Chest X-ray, PA view. Patient: 29 years old, sex M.
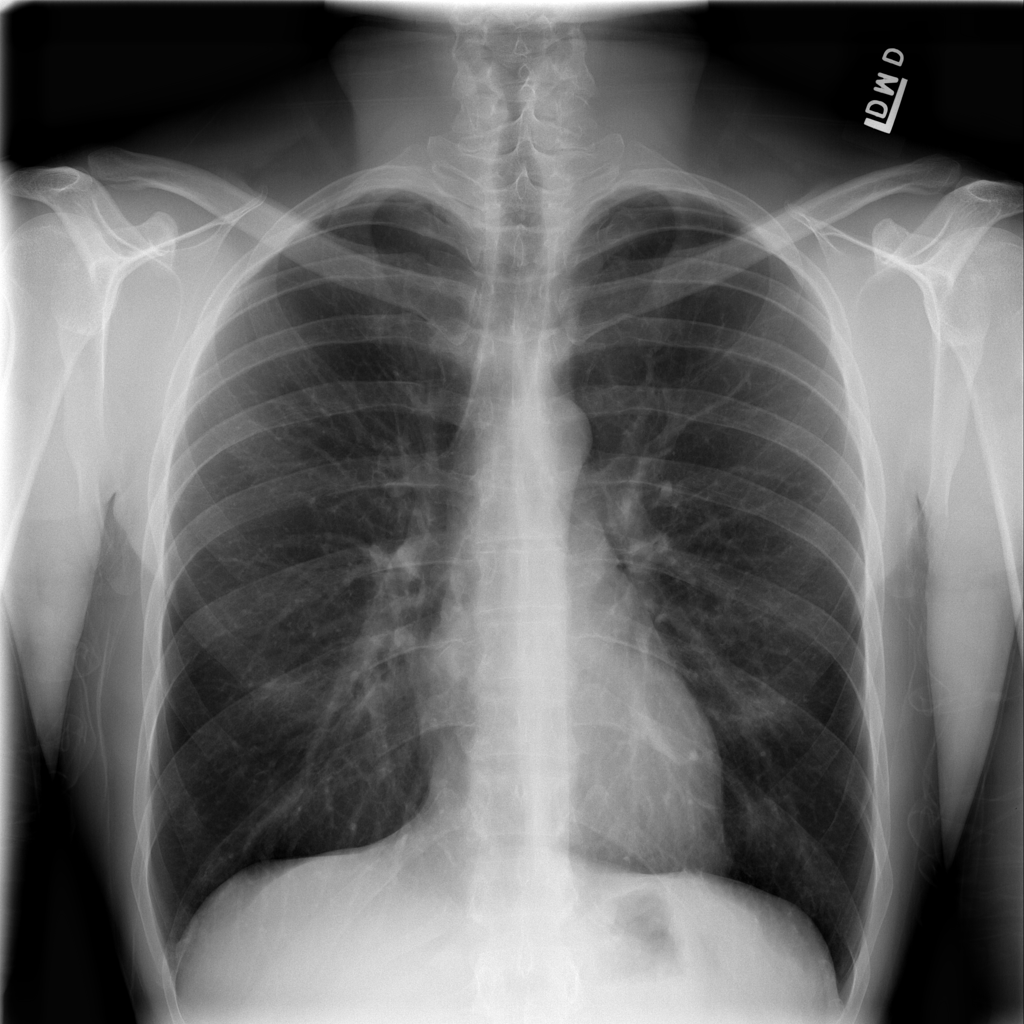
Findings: No Finding